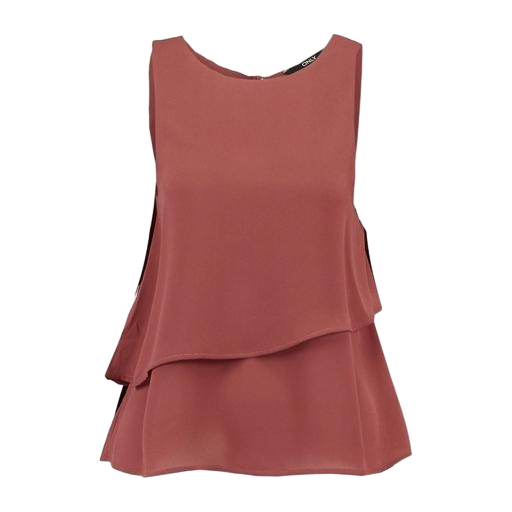
sexy layered tank top, layered tank top, pink layered top, white background